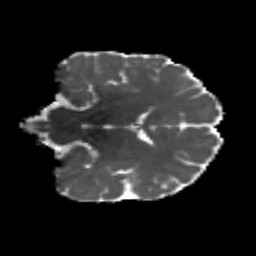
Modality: MD
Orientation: coronal
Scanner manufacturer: siemens
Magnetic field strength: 3 T
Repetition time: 4.16 s
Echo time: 0.0806 s